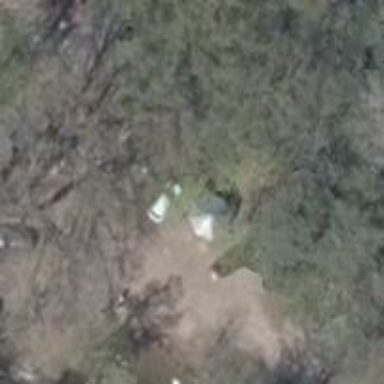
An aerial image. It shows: Shelter.